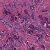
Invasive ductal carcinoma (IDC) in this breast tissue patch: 1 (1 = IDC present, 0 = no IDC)